Interaction volume radius: 10 \u00c5
Interaction volume height: 10 \u00c5
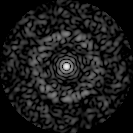
Disorder parameter: 0.7961